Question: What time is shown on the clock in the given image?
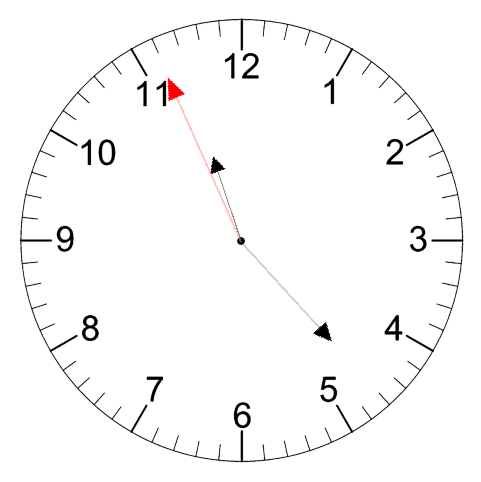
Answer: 11:22:56